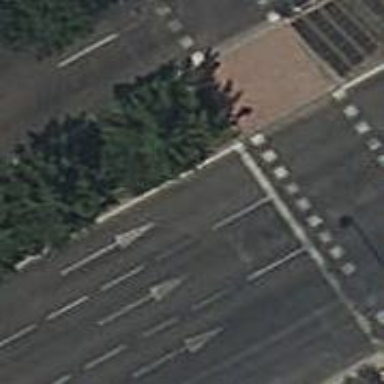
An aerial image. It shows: Road with traffic signals.